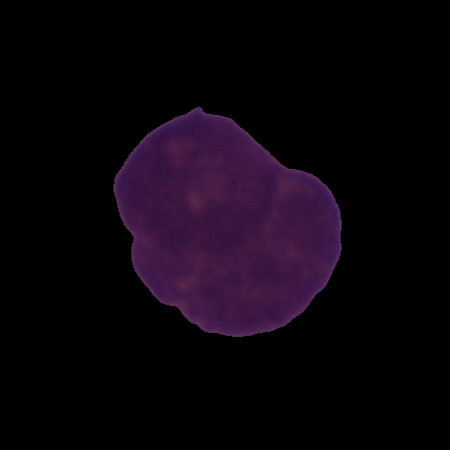
Label: cancer